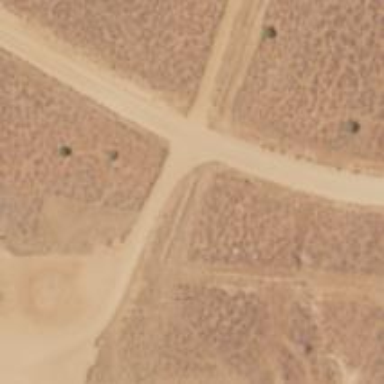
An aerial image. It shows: Tertiary road.